Question: I read a text file in R, looks like below, with <PHONE> rows and 5 colums.
I try 'read.table()', and 'read.delim()' to upload the file, however the format of file after upload changes. It transforms everything into a single column.
'''
OffsetY=0
GridCornerUL=258 182
GridCornerUR=8450 210
GridCornerLR=8419 8443
GridCornerLL=<PHONE>
Axis-invertX=0
AxisInvertY=0
swapXY=0
DatHeader=[19..65528] PA-D 102 Full:CLS=8652 RWS=8652 XIN=1 YIN=1 VE=30 2.0 11/04/03 12:49:30 50205710 M10 HG-U133_Plus_2.1sq 6
Algorithm=Percentile
AlgorithmParameters=Percentile:75;CellMargin:2;OutlierHigh:1.500;OutlierLow:1.004;AlgVersion:6.0;FixedCellSize:TRUE;FullFeatureWidth:7;FullFeatureHeight:7;IgnoreOutliersInShiftRows:FALSE;FeatureExtraction:TRUE;PoolWidthExtenstion:2;PoolHeightExtension:2;UseSubgrids:FALSE;RandomizePixels:FALSE;ErrorBasis:StdvMean;StdMult:1.000000
[INTENSITY]
NumberCells=<PHONE>
CellHeader=X Y MEAN STDV NPIXELS
0 0 147.0 23.5 25
1 0 10015.0 1276.7 25
2 0 160.0 24.7 25
3 0 9710.0 1159.8 25
4 0 85.0 14.0 25
5 0 171.0 21.0 25
6 0 11648.0 1678.4 25
7 0 163.0 30.7 25
8 0 12044.0 1430.1 25
9 0 169.0 25.7 25
10 0 11646.0 1925.6 25
11 0 176.0 30.7 25
'''
After reading the format is changed as shown below.:

1. I want to retain the format of rows and colums
2. I want to remove all the content before [intensity] like (offset, GridCornerUL, so on) shown in the first file.
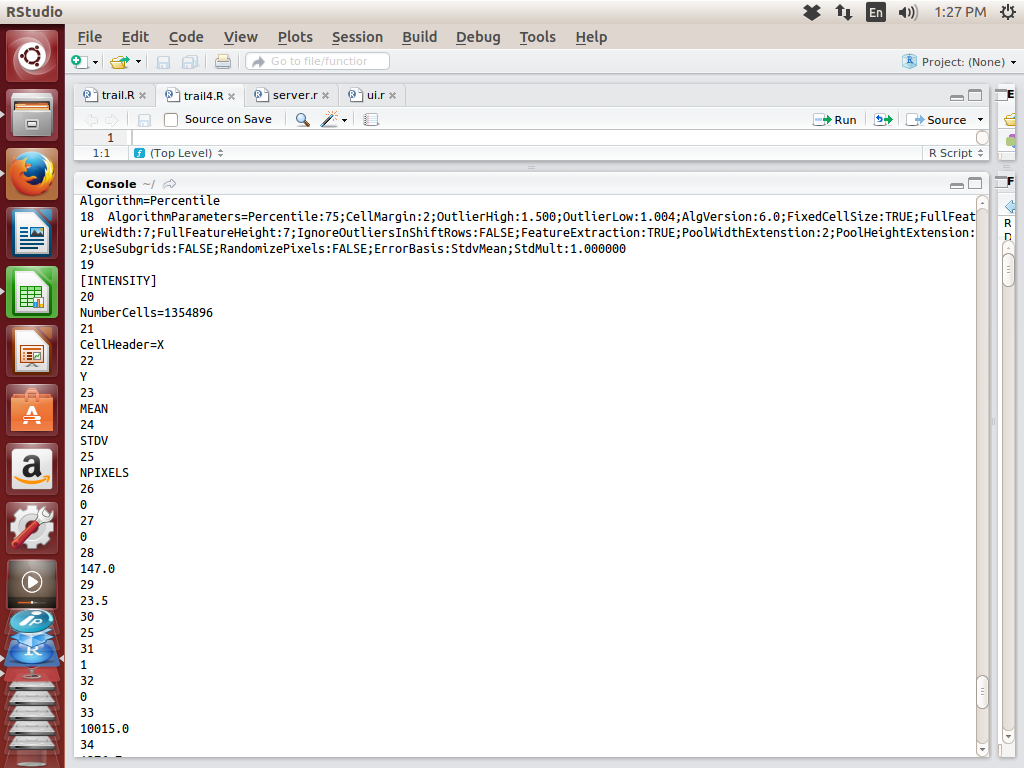
Answer: As you are using 'linux', another option would be to 'pipe' the 'awk' with 'read.table' or 'fread'
'''
read.table(pipe("awk 'NR==1, /NumberCells/ {next}{print}' Hashim.txt"),
header=TRUE, check.names=FALSE)
# CellHeader=X Y MEAN STDV NPIXELS
#1 0 0 147 23.5 25
#2 1 0 10015 1276.7 25
#3 2 0 160 24.7 25
#4 3 0 9710 1159.8 25
#5 4 0 85 14.0 25
#6 5 0 171 21.0 25
#7 6 0 11648 1678.4 25
#8 7 0 163 30.7 25
#9 8 0 12044 1430.1 25
#10 9 0 169 25.7 25
#11 10 0 11646 1925.6 25
#12 11 0 176 30.7 25
'''